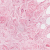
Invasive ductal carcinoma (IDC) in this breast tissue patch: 0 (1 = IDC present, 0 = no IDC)